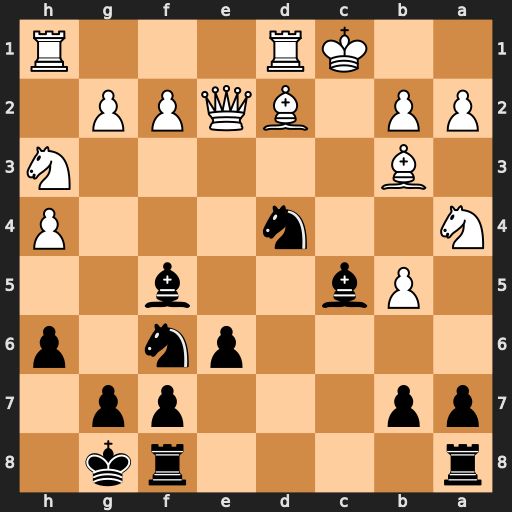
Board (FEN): r4rk1/pp3pp1/4pn1p/1Pb2b2/N2n3P/1B5N/PP1BQPP1/2KR3R
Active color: b
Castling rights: -
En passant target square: -
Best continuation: Nxe2#